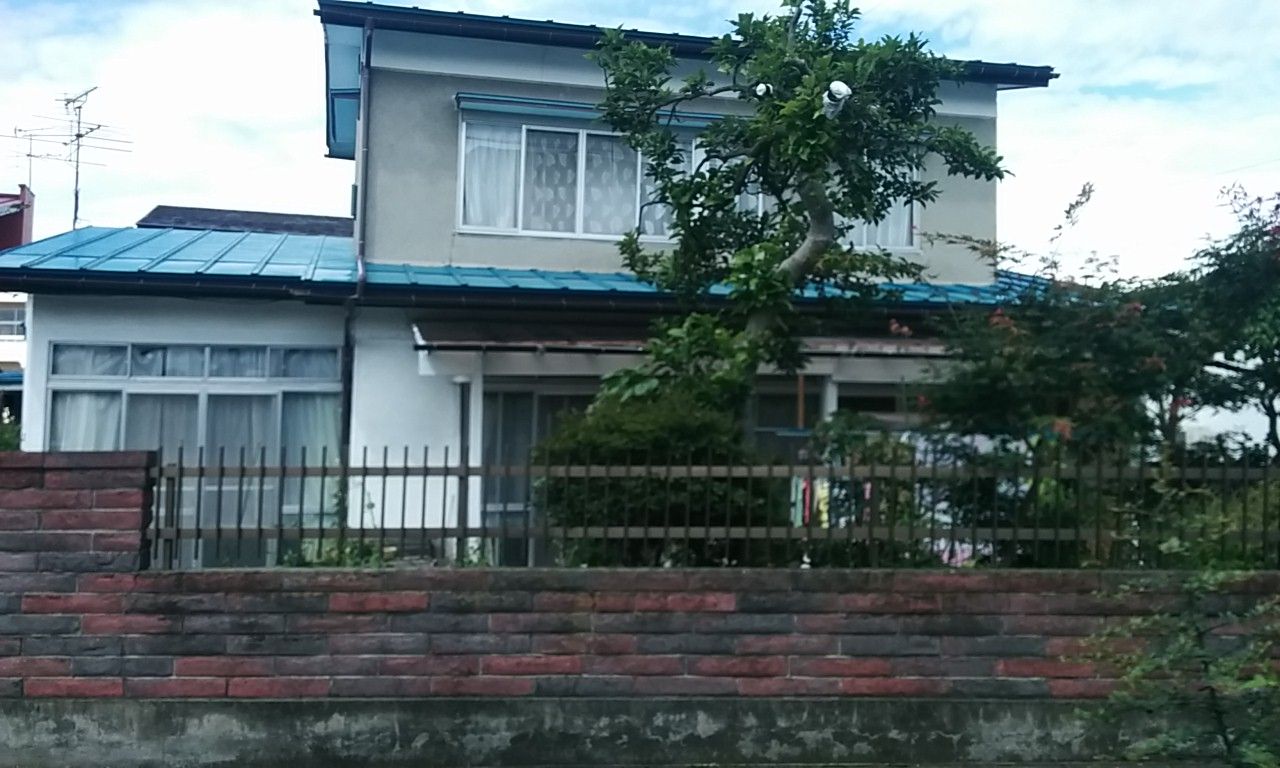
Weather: clear
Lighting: day
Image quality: good
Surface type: walking surface
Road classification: footway
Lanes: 4.0
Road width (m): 3
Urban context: urban centre
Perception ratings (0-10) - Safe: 6.4, Lively: 2.61, Beautiful: 3.3, Boring: 3.49, Depressing: 2.8, Wealthy: 2.82